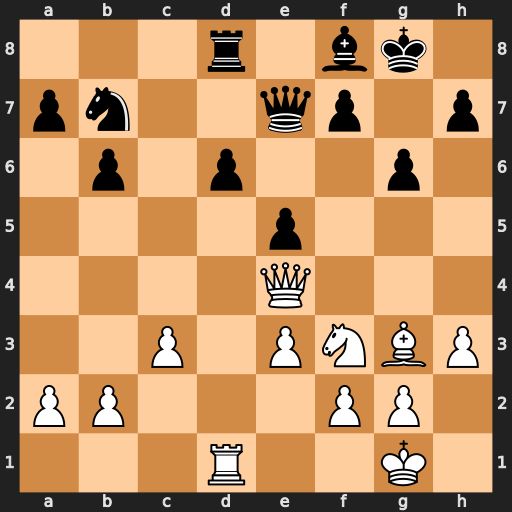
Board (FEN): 3r1bk1/pn2qp1p/1p1p2p1/4p3/4Q3/2P1PNBP/PP3PP1/3R2K1
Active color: w
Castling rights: -
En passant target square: -
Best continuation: Bh4 f6 Bxf6 Qxf6 Qxb7